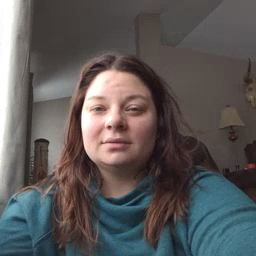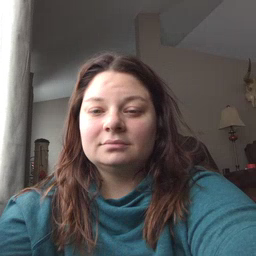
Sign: jacket